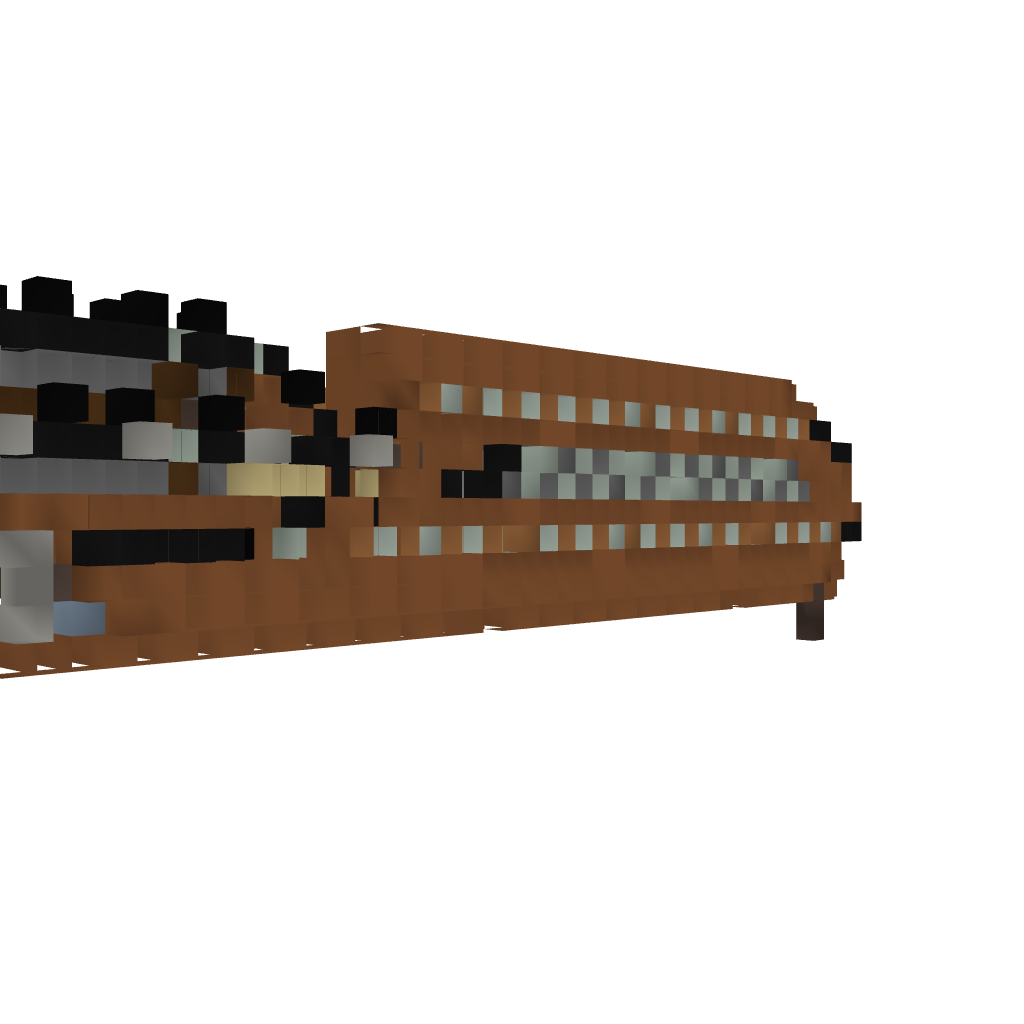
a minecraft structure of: Airship Frigate Class T Type A